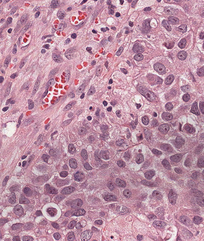
Tumor epithelial tissue: yes
Tumor-associated stroma tissue: yes
Normal tissue: no